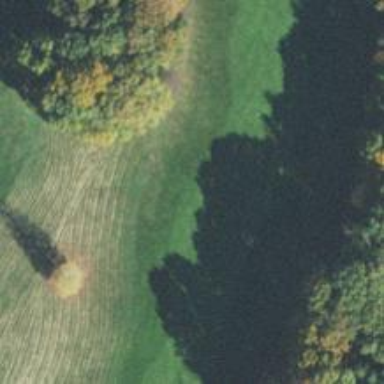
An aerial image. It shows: Golf hole.